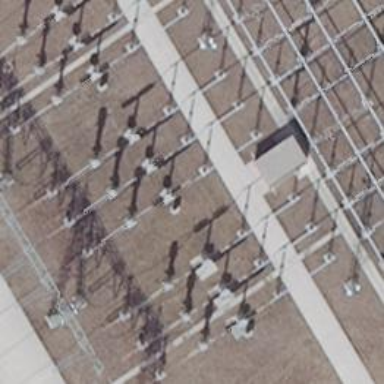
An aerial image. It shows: Outdoor switch with 3 cables.